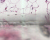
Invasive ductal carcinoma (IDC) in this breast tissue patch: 0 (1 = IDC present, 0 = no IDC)